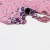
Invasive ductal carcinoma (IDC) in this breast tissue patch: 0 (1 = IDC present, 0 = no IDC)